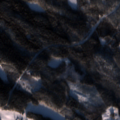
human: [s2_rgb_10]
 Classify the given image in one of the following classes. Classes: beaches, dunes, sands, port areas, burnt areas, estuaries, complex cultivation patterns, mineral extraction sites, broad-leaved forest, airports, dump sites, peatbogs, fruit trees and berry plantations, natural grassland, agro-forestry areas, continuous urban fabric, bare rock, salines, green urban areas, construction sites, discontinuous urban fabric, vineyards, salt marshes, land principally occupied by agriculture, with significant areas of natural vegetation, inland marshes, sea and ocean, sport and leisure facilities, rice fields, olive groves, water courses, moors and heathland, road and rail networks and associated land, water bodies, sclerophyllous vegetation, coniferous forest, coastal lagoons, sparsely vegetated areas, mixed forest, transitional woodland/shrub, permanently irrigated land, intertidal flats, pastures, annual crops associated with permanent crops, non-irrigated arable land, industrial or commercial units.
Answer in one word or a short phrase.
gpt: land principally occupied by agriculture, with significant areas of natural vegetation, coniferous forest, mixed forest, transitional woodland/shrub